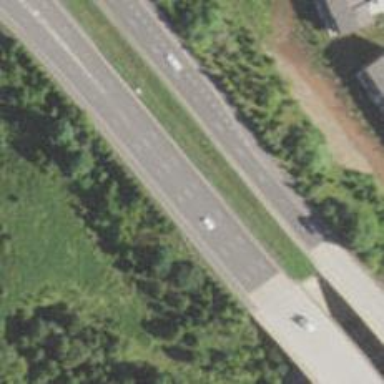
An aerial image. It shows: Expressway with asphalt surface categorized as trunk highway.